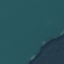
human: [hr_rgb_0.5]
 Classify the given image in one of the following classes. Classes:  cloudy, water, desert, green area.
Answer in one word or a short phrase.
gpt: water